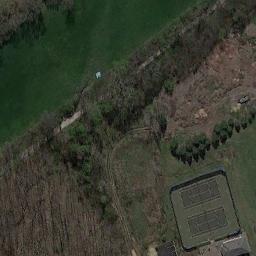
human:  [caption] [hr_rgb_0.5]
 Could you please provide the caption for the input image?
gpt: The tennis court is next to the bare land, Next to a large lawn .

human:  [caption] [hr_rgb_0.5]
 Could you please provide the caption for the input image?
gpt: There are two green tennis courts in the middle of the grass .

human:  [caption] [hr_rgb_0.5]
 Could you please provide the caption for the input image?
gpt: The tennis court is on the grass next to some trees .

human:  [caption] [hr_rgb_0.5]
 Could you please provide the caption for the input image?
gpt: The tennis courts are surrounded by grass .

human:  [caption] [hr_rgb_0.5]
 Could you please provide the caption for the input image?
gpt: The tennis court is on a green meadow .